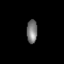
Tissue: lung
Cell type: Epithelial cells
Senescence score: 0.6532
Nuclear area (px): 251
Mean DAPI intensity: 118.482